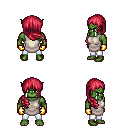
a pixel art fantasy rpg character, male body template, orc, green skin, white tunic, white pants, ruby red right-swept hairstyle, gold gloves, four views (front, back, left, right), 2x2 character sprite sheet, small pixel art, hard edges, no anti-aliasing